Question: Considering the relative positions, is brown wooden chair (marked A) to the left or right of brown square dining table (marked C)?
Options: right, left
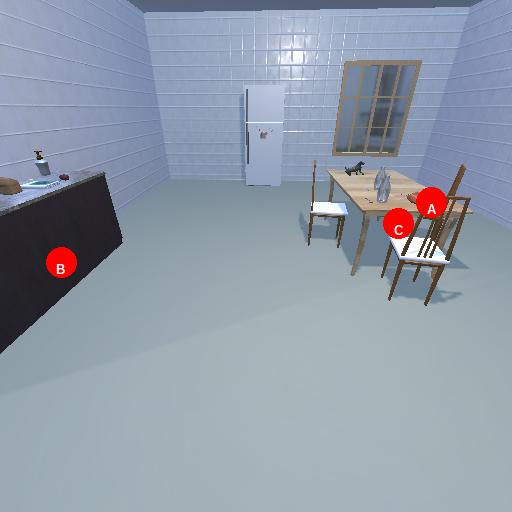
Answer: right